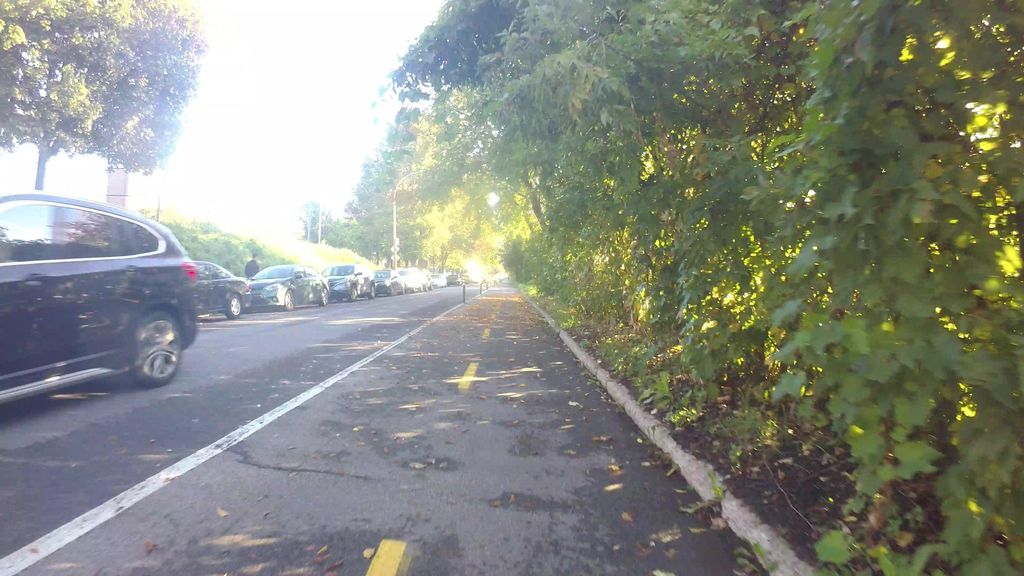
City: montreal